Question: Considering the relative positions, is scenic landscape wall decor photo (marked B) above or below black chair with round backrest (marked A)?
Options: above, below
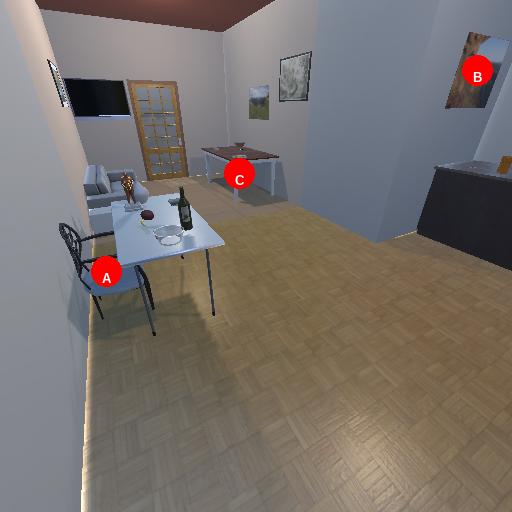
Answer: above